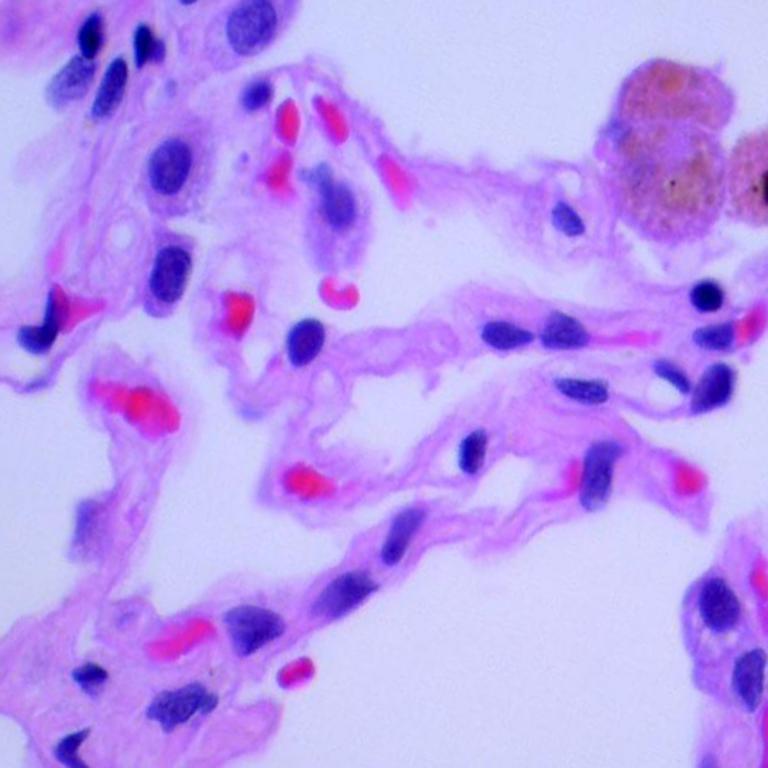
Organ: lung
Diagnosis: benign